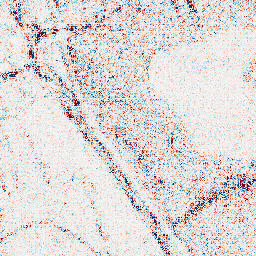
Category: wavelet
Decomposition family: wavelet_dwt
Decomposition parameters: wavelet: db8
level: 1
Upsampling method: nearest
Upsampling parameters: scale: 4
Upsampling scale: 4